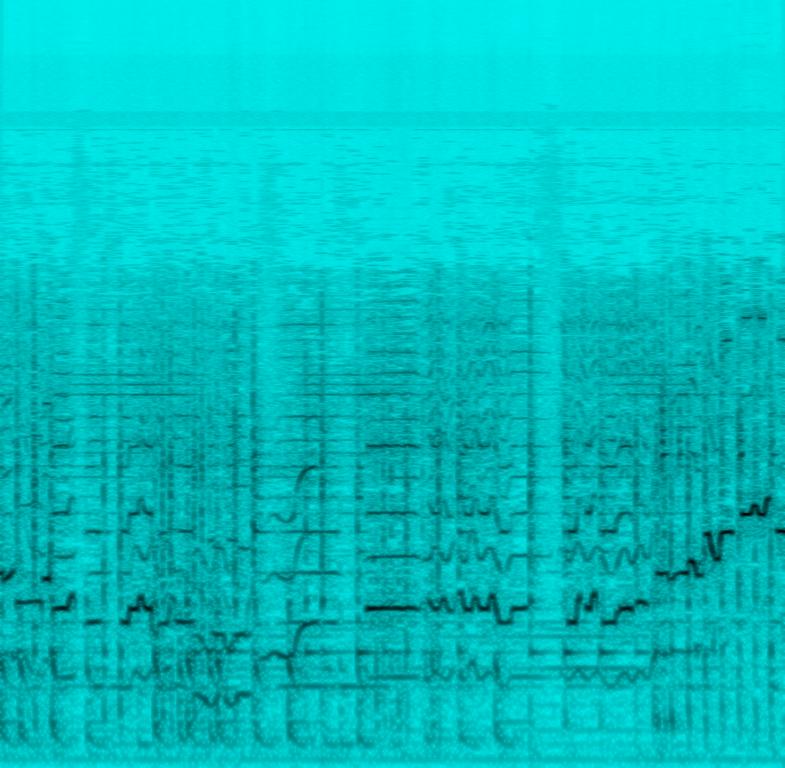
This music is an Indian Classical Instrumental. The tempo is medium fast with an ensemble of a lively violin, melodic flute and rhythmic accompaniment of the Indian percussion gadam and mridangam . The music uses ragas, talas and Sruti to form a harmony. It is classic, lively, rhythmic, engaging and enthralling.